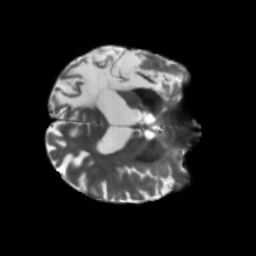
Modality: T2w
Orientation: axial
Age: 52
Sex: male
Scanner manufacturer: siemens
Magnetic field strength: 3 T
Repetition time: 5.47 s
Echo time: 0.0854 s